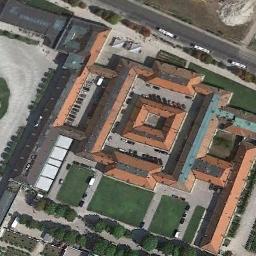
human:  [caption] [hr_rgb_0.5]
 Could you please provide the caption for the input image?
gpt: The palace is on the grass next to some trees .

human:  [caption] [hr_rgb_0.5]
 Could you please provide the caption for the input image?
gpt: Most of the palaces' roofs are orange .

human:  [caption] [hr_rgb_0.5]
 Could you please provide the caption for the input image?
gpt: There are several cars on the road beside the palace .

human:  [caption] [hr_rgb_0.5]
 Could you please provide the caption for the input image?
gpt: The brown palace has some palaces of different shapes, A park and a parking lot .

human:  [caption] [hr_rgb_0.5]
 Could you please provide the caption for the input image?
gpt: There are some green lawns beside the brown palace .